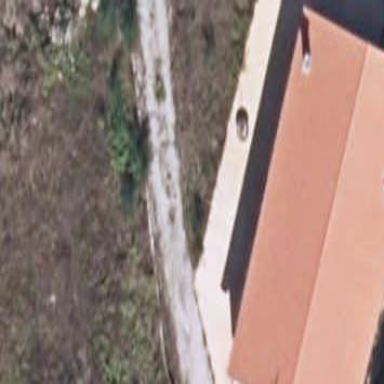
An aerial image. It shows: Simple and straightforward house.